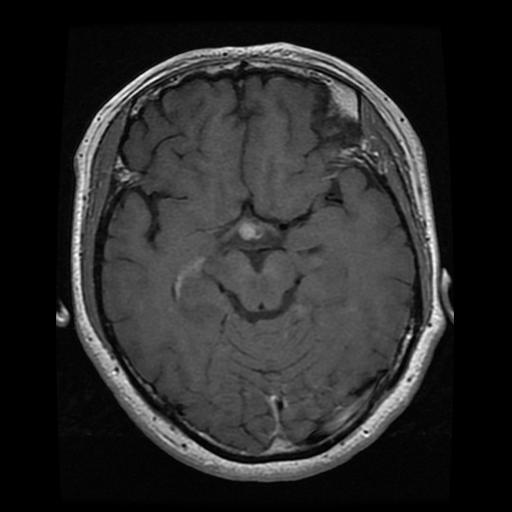
Label: pituitary